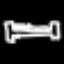
Label: bed